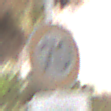
Verkehrszeichen: Geschwindigkeit70
Zusatzzeichen unten: HinweiseAufGefahrenDurchVerbaleAngabe2
Umgebung: Outdoor, Urban
Tageszeit: MorningAfternoon
Wetter: PartlyCloudy
Licht: Natural
Jahreszeit: NotSpecified
Kontrast: HighContrast